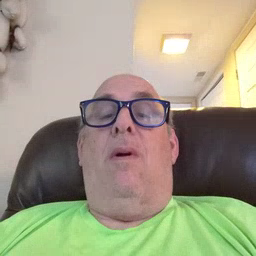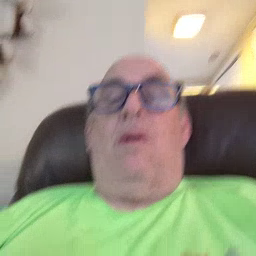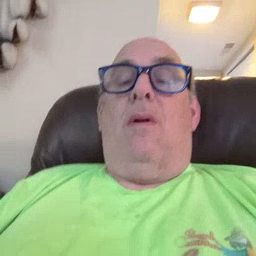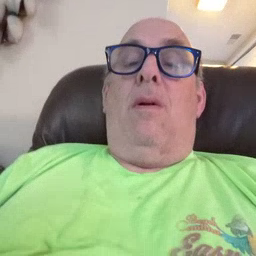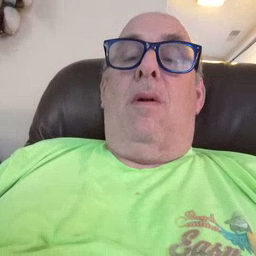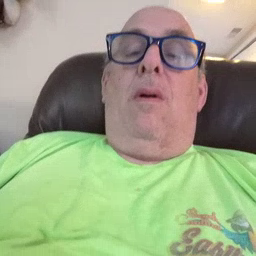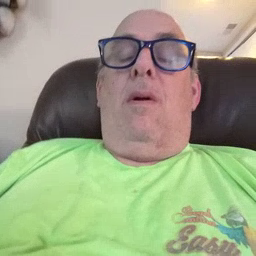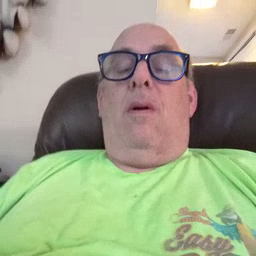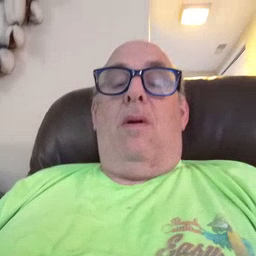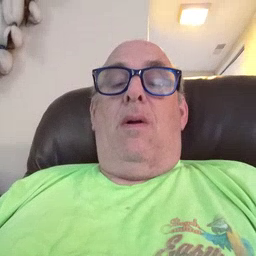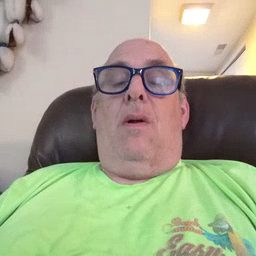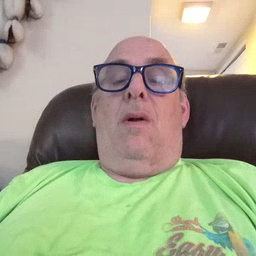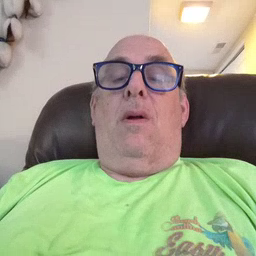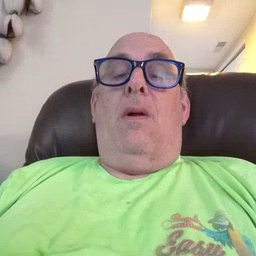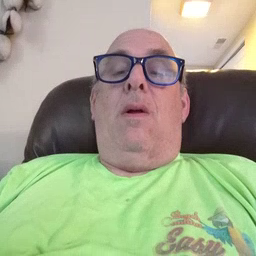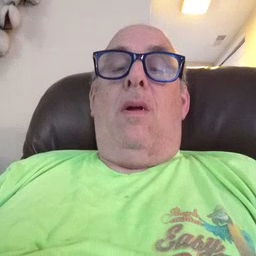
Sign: old